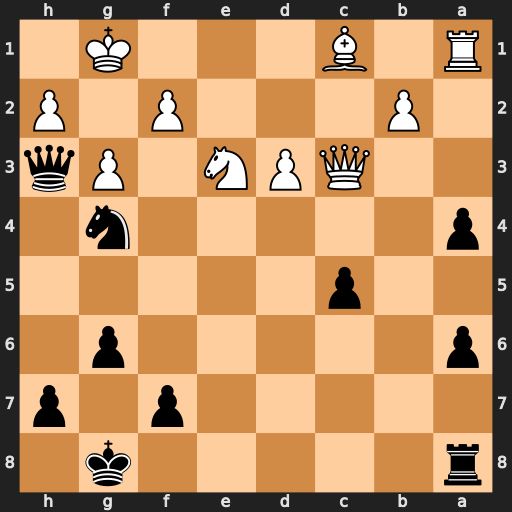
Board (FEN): r5k1/5p1p/p5p1/2p5/p5n1/2QPN1Pq/1P3P1P/R1B3K1
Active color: b
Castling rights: -
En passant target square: -
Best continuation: Qxh2+ Kf1 Qxf2#